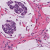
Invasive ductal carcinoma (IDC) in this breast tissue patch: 1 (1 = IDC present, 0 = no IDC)